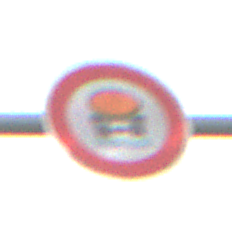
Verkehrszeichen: VerbotFahrzeugeWassergefaehrdenderLadung
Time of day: MorningAfternoon
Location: Outdoor (Suburban)
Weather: PartlyCloudy
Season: NotSpecified
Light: Natural